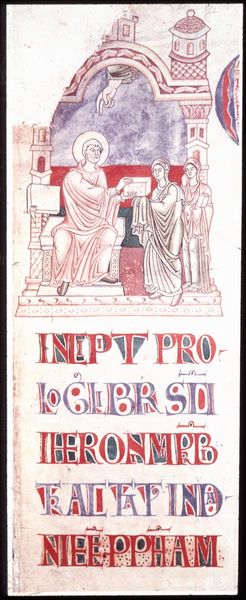
Titel: Kommentar zu Daniel
Institution: Dijon, Bibliothèque municipale
Schlagwörter: blau, gott, hand, himmel, mann, weiß, frauen, grün, finger, geste, männer, schwarz, säule, zeichnung, rot, architektur, bibel, steine, kirche, kind, turm, schrift, bogen, thron, zeigen, fugen, antike, buch, geben, text, kiste, heiligenschein, nimbus, mittelalter, segen, detaill, heiliger, übergabe, gabe, miniatur, ikone, box, latein, nonnen, glorie, buchmalerei, gottes, incipit, verhüllte hände